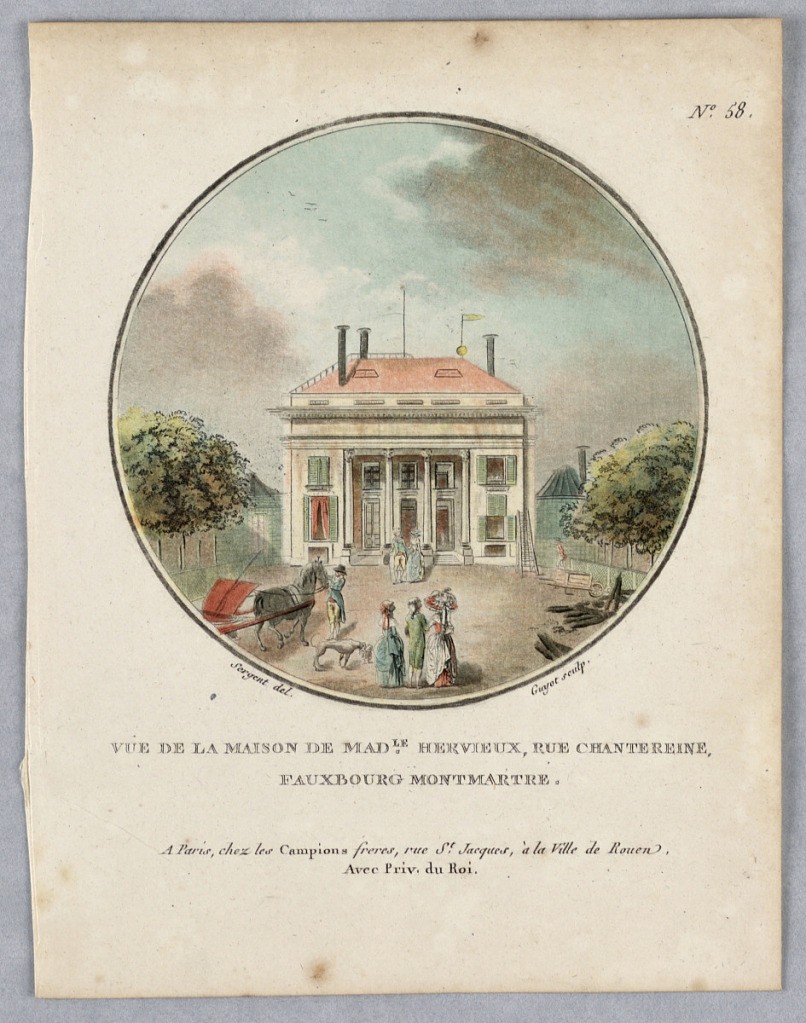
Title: House of Mademoiselle Hervieux, Plate 58 from "Vues Pittoresques des Princepaux Édifices de Paris"
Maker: Les Campion Frères, Paris, France
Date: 1792
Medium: Engraving and brush and watercolors on paper
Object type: Print
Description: The front yard and entrance to a house. A cart, dog, and figures in the yard. Title, artists' and publisher's names below.